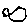
Label: fish